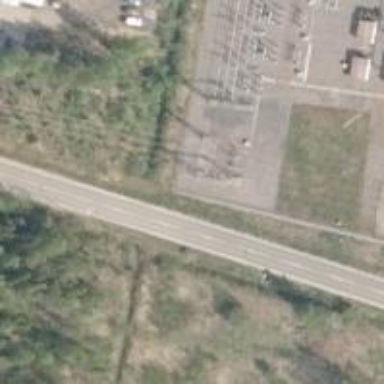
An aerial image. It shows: Termination power tower.